Brain MRI, t2w sequence, axial 2D slice.
Patient: age 33, sex F, weight 95 kg, height 1.95 m
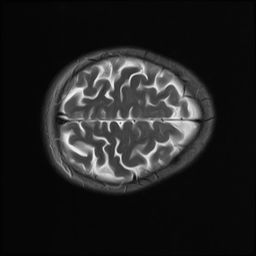